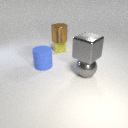
large brown metal cylinder above small yellow rubber cube